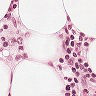
Metastatic tissue present: no